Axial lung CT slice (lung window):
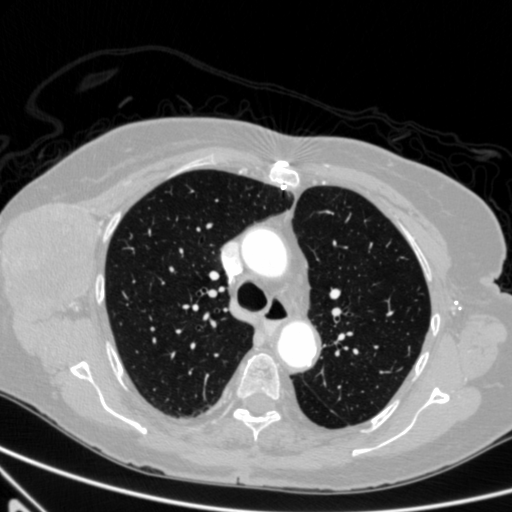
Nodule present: no